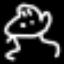
Label: frog